Field crop: maize
Growth stage: 2
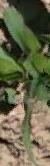
Species: maize